Aerial crown-view tile of a tropical tree (Barro Colorado Island, Panama), acquired 20250124:
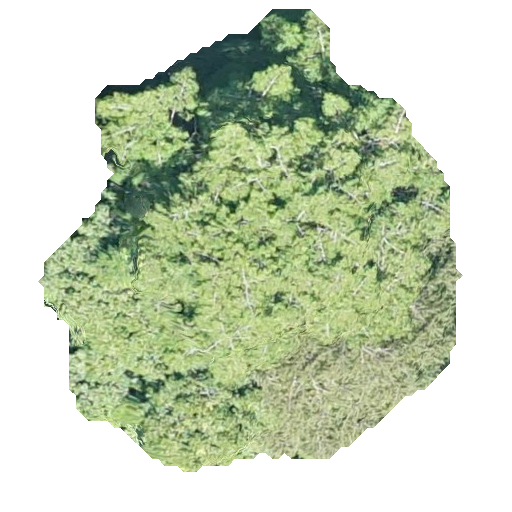
Species: Virola surinamensis
GBIF accepted scientific name: Virola surinamensis
Crown area: 203.044 m²